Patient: sex M, age 62
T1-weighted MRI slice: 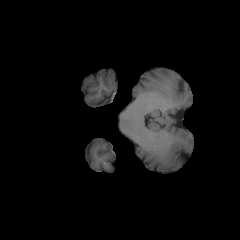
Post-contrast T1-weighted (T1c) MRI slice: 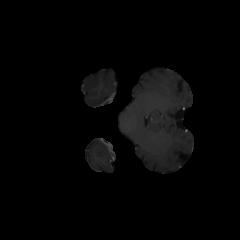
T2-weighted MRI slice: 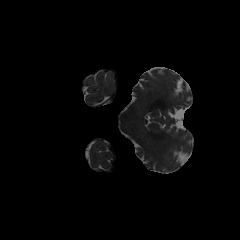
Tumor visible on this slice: no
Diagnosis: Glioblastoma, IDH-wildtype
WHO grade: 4